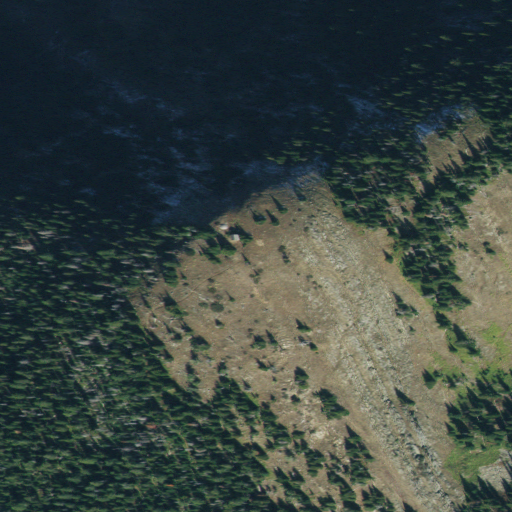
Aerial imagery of mountain in Idaho named Ruby Mountain containing evergreen forest and shrub